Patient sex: F
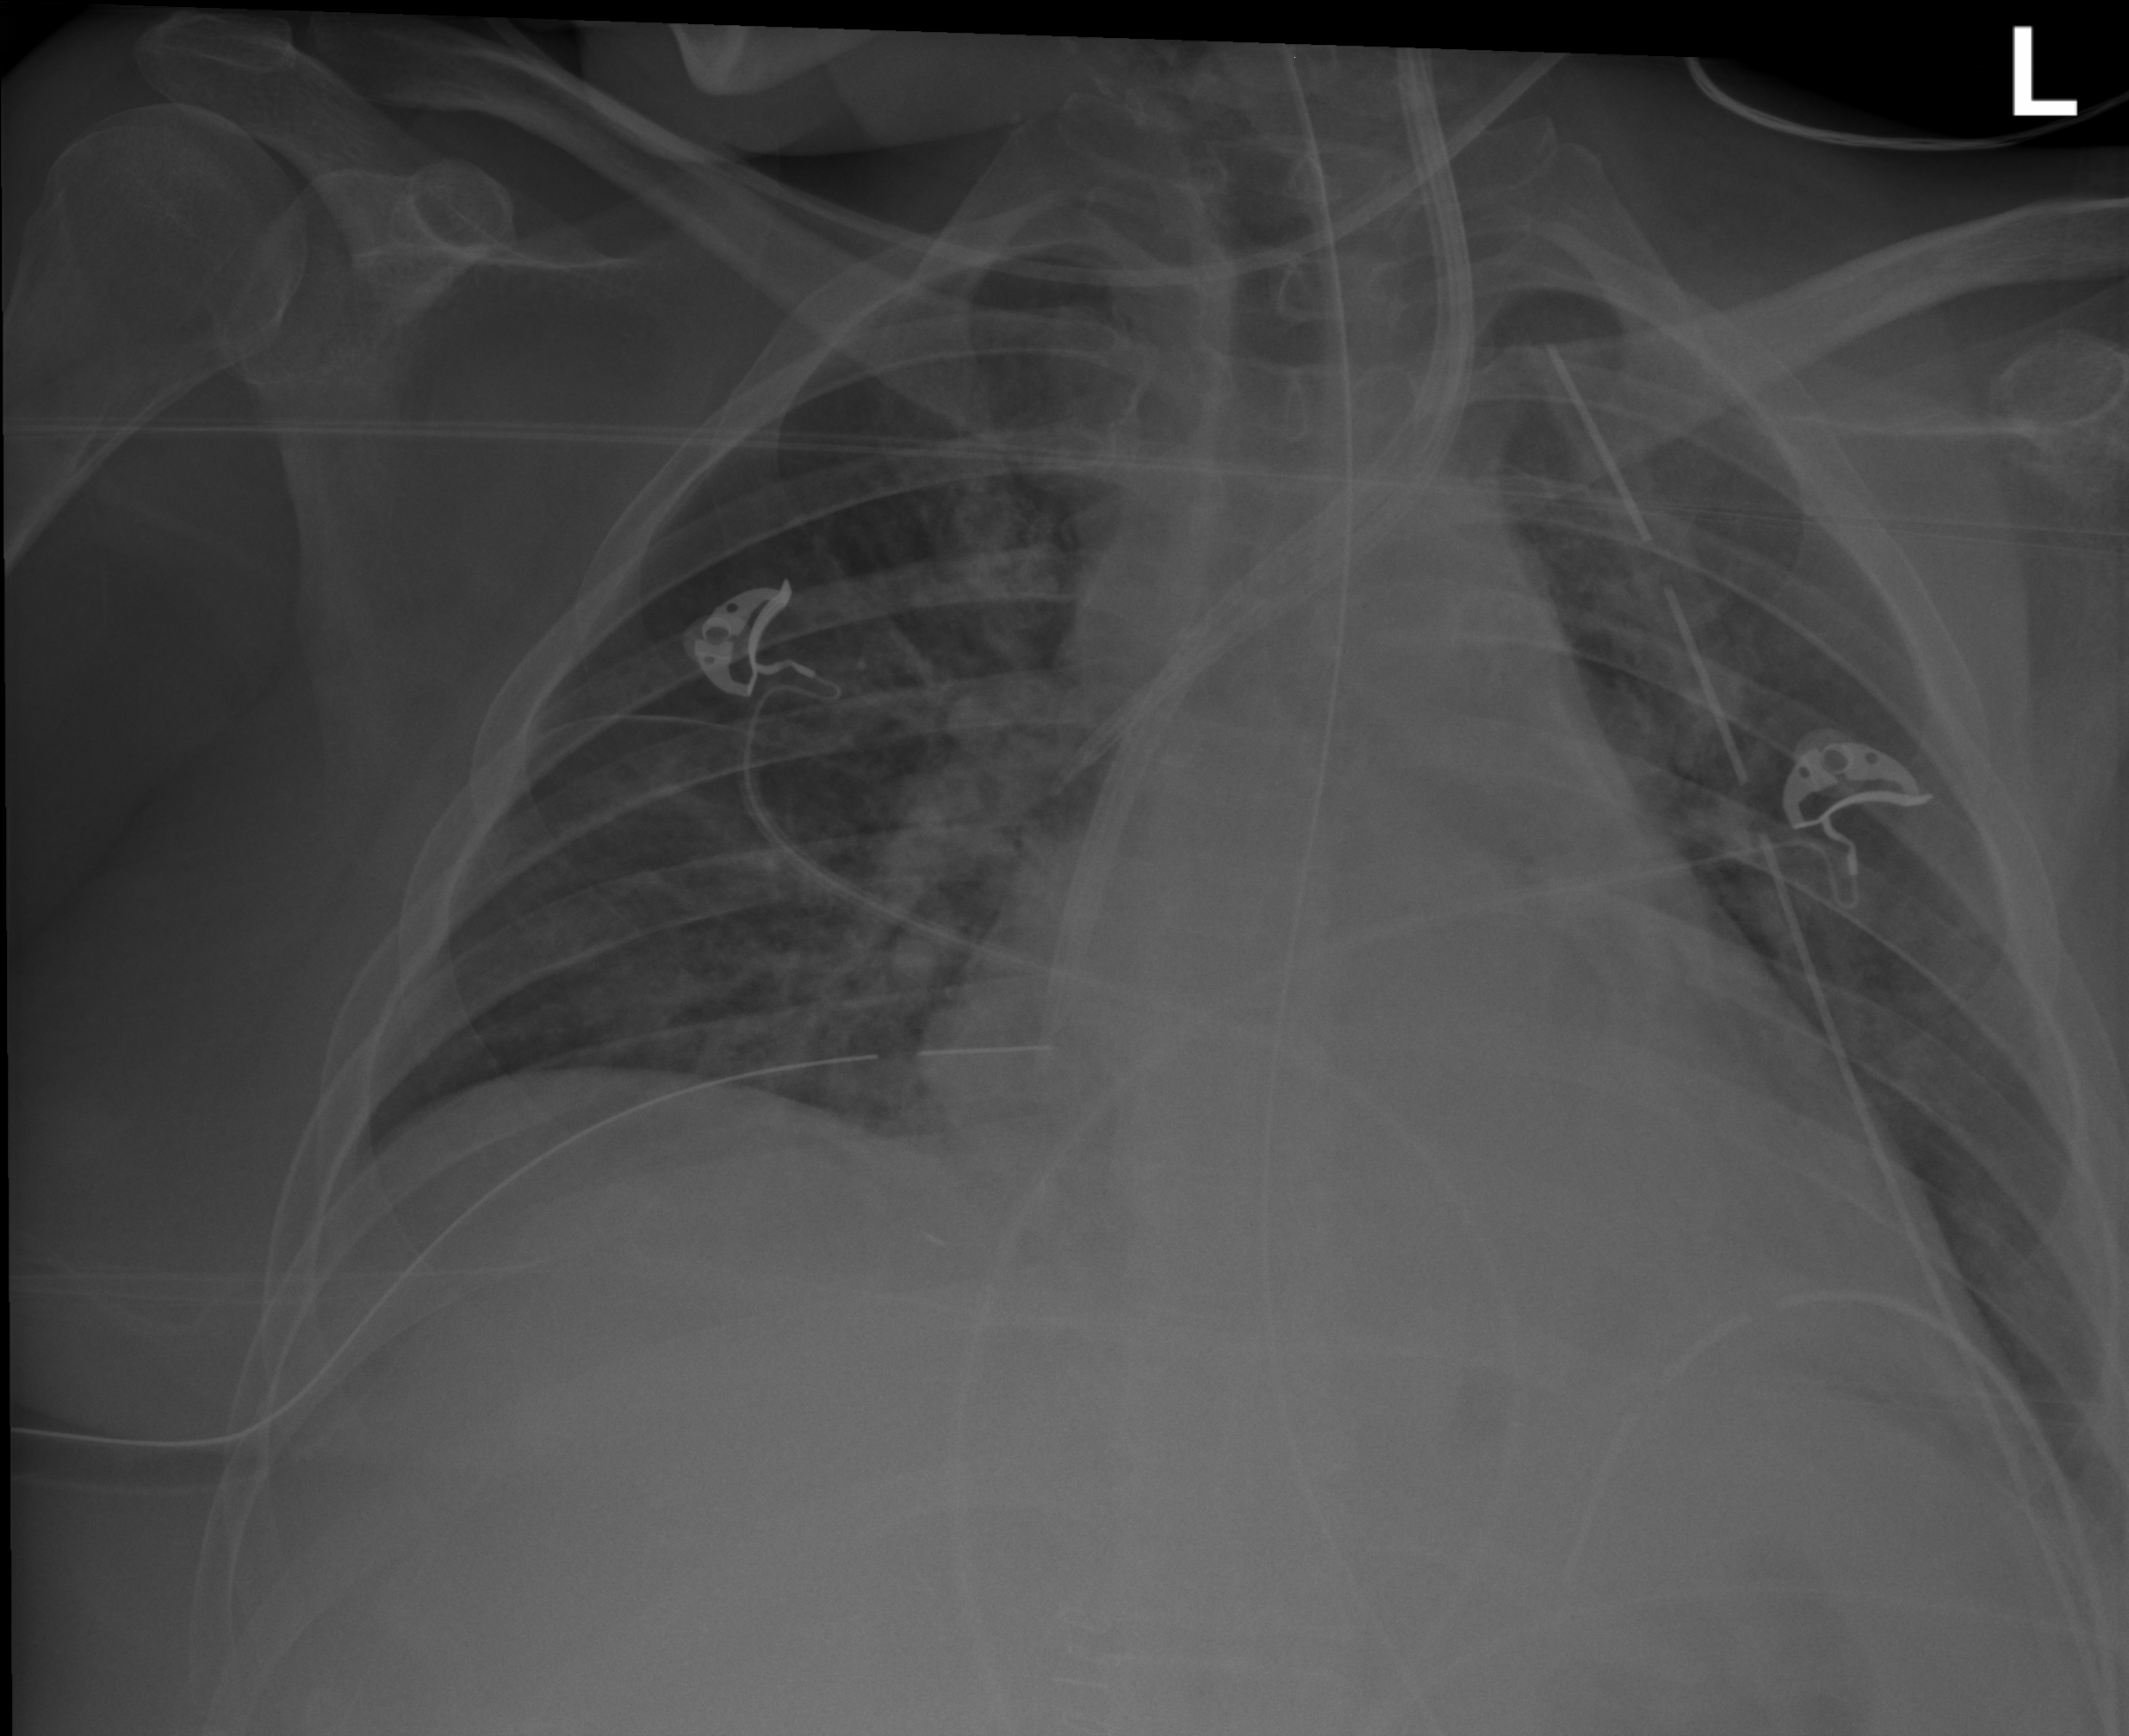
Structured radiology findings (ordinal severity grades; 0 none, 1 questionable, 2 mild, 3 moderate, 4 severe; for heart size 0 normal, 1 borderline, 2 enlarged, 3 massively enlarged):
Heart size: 2
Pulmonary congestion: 2
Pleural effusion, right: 0
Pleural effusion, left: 2
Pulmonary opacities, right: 2
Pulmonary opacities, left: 2
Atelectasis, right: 2
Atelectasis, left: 2